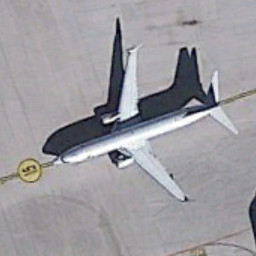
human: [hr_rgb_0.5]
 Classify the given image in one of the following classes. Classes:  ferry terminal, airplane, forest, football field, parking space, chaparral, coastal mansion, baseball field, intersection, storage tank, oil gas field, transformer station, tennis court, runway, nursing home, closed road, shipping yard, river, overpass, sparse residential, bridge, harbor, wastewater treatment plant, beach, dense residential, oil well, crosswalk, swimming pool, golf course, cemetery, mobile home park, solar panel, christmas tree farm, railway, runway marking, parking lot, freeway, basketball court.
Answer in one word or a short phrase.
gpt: airplane